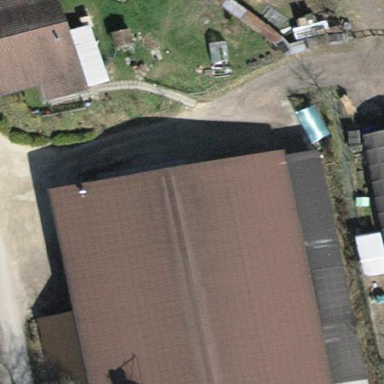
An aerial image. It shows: Farmyard area.